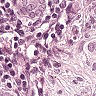
Metastatic tissue present: yes